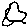
Label: car